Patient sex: M
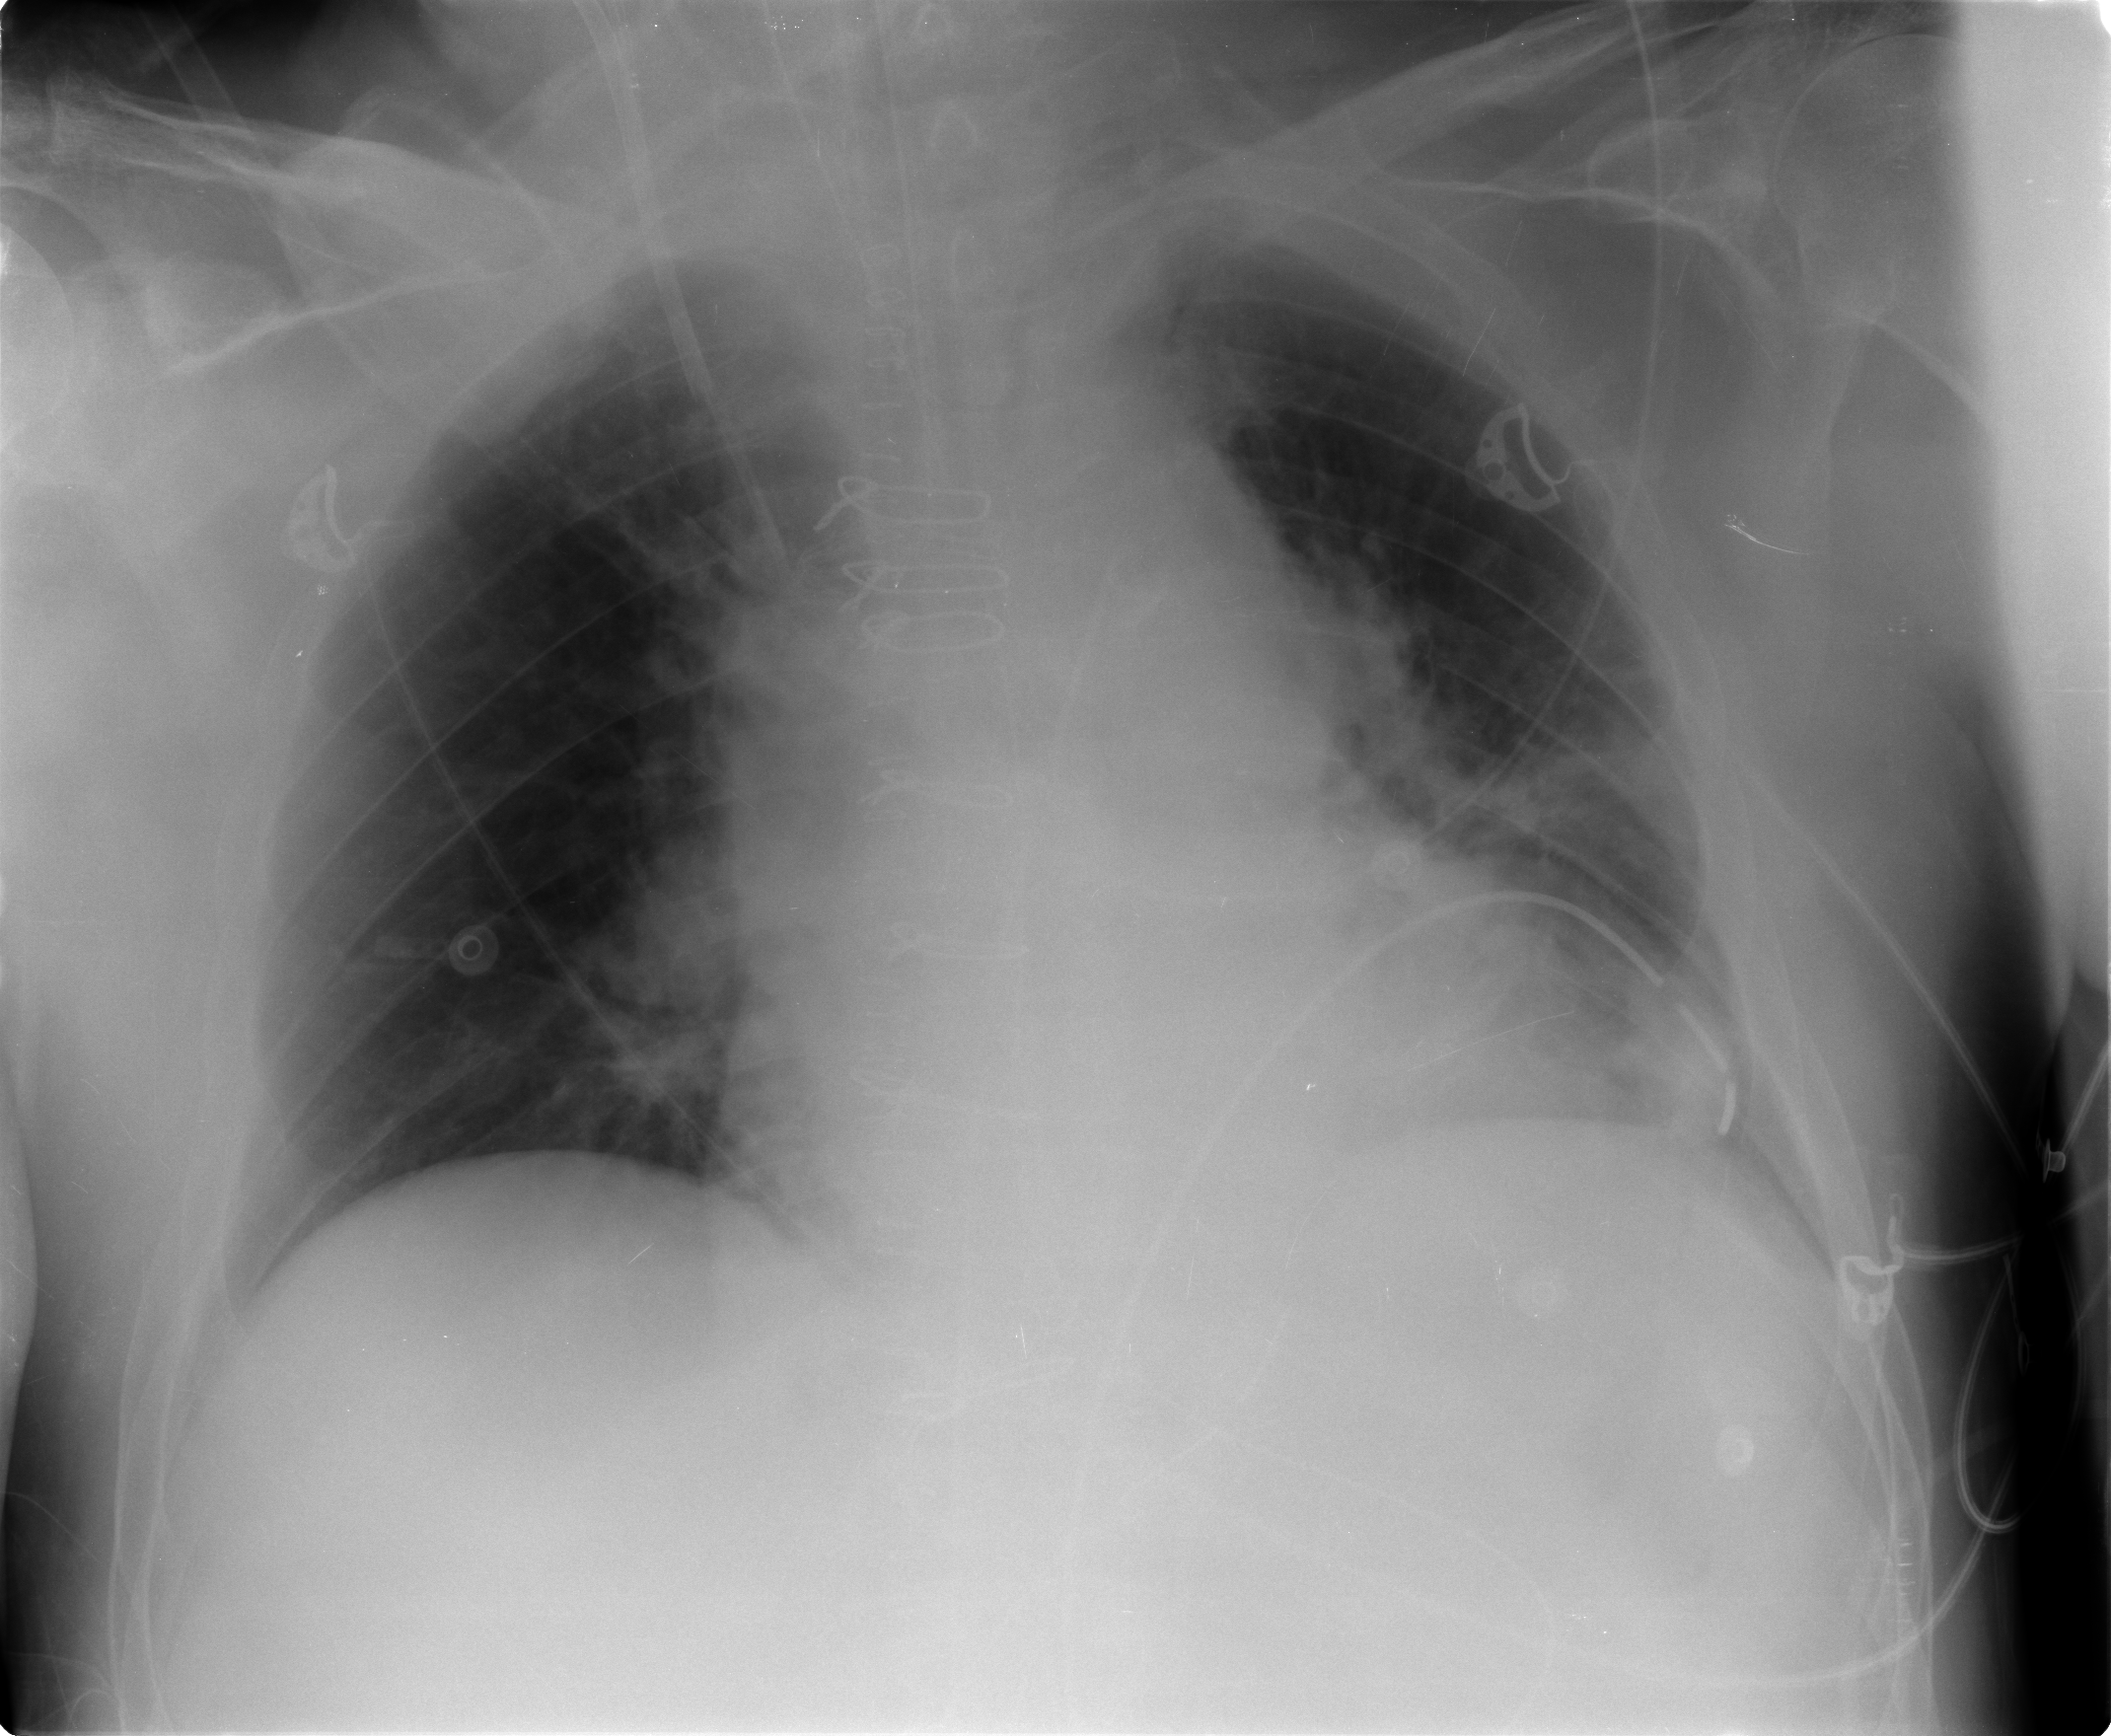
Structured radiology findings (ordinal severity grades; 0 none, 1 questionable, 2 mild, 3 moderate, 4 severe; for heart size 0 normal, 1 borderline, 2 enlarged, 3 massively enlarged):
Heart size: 2
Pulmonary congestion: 1
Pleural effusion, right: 0
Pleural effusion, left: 1
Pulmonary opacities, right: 0
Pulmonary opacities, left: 0
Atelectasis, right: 1
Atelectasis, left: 2